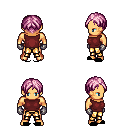
a pixel art fantasy rpg character, male body template, human, tanned skin, maroon sleeveless shirt, gold greaves, pink parted hairstyle, metal gloves, black slippers, four views (front, back, left, right), 2x2 character sprite sheet, small pixel art, hard edges, no anti-aliasing